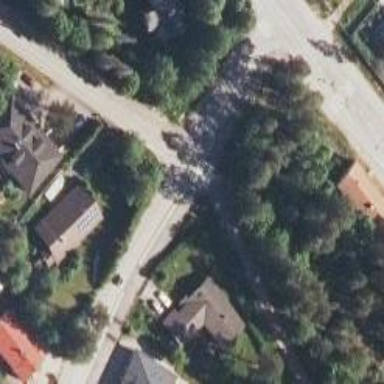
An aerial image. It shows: Cycleway.